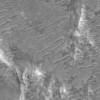
Label: not_dusty